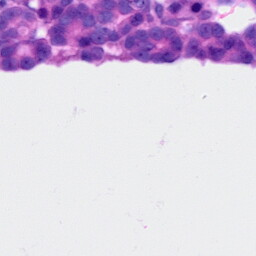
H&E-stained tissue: Ovarian